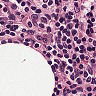
Metastatic tissue present: no